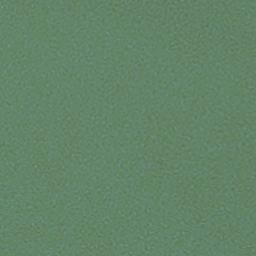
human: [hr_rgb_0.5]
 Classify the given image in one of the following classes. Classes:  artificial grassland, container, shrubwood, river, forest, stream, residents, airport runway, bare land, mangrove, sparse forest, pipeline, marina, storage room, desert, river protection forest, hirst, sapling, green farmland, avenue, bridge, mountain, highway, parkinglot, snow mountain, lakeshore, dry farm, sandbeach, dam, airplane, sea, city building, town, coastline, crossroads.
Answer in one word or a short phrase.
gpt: sea